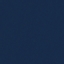
Land use / land cover class: SeaLake